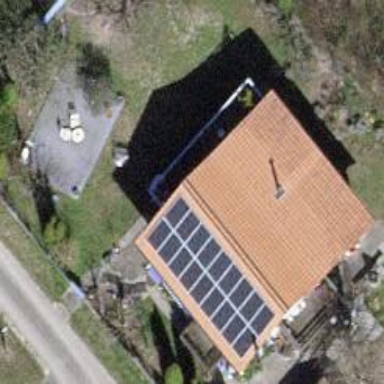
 consisting of solar photovoltaic panels."